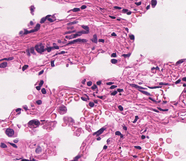
Tumor epithelial tissue: no
Tumor-associated stroma tissue: no
Normal tissue: yes